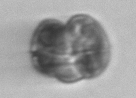
Label: Karenia